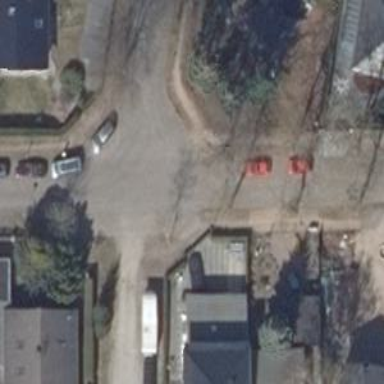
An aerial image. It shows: Residential road with compacted surface.